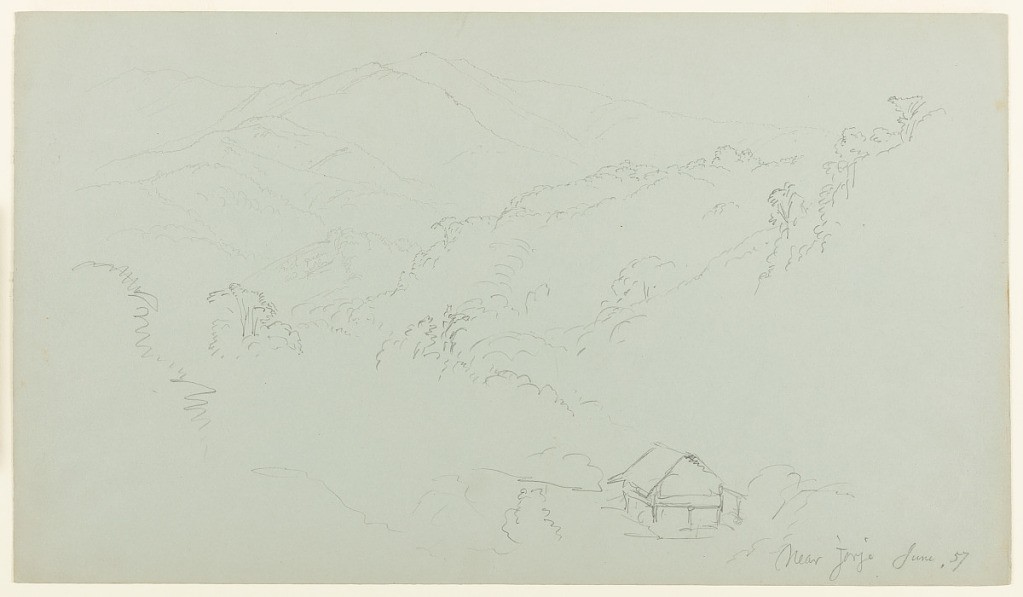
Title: House in the Mountains near Jorje, Ecuador
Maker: Frederic Edwin Church, American, 1826–1900
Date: June 1857
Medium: Graphite on gray-green paper
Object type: Drawing
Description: Landscape study of mountains near town of Jorje, Ecuador. In foreground, a domestic structure is visible at right. Middle distance made up of wooded hillsides sloping into a ravine. In background, large peaks rise at upper center and upper left.